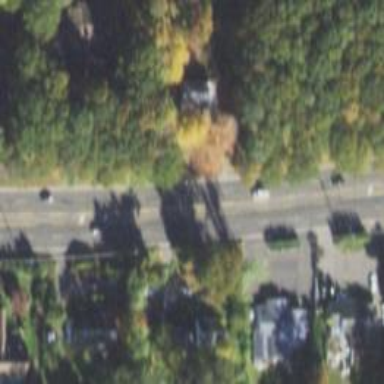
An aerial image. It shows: Secondary road with asphalt surface.